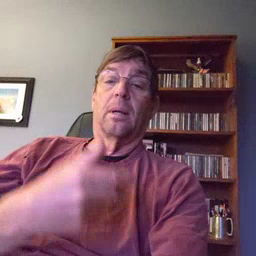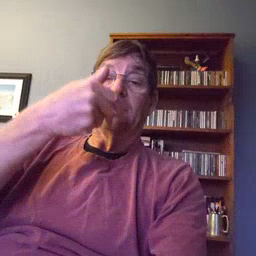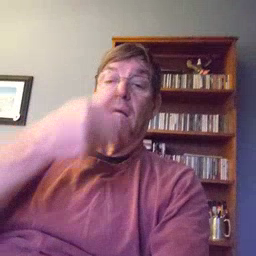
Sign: pizza